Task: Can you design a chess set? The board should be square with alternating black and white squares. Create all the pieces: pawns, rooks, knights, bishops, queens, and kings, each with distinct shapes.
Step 1371:
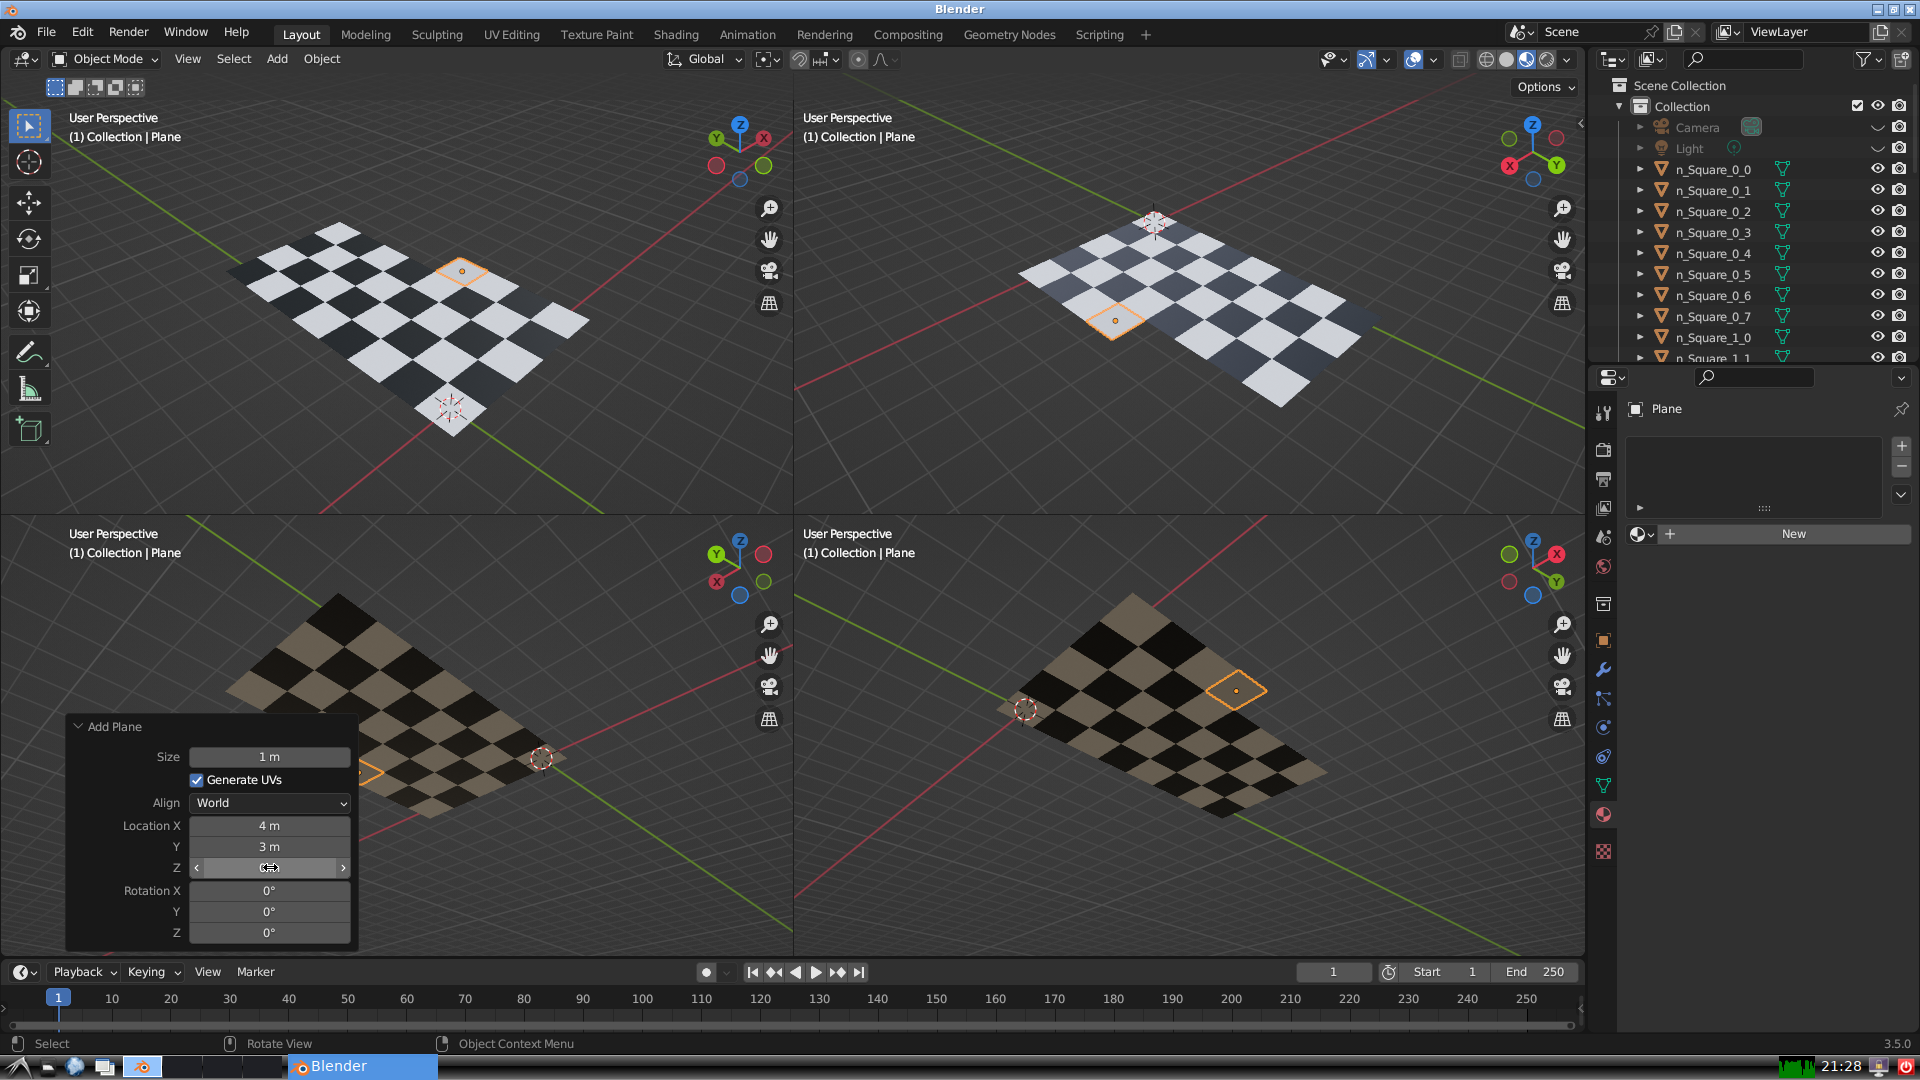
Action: {"mouse_move": [960, 540]}